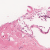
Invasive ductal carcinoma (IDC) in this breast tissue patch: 0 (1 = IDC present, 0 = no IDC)